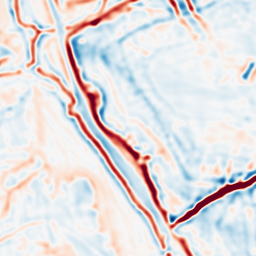
Category: multiscale
Decomposition family: log
Decomposition parameters: sigma: 3
Upsampling method: cubic_mitchell
Upsampling parameters: scale: 8
Upsampling scale: 8